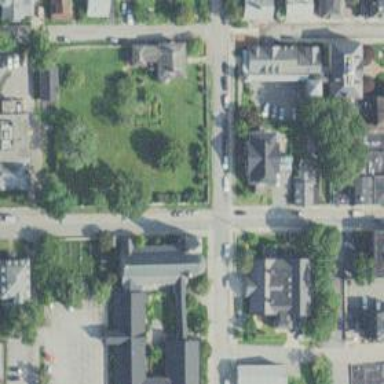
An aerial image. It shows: Historic district place.